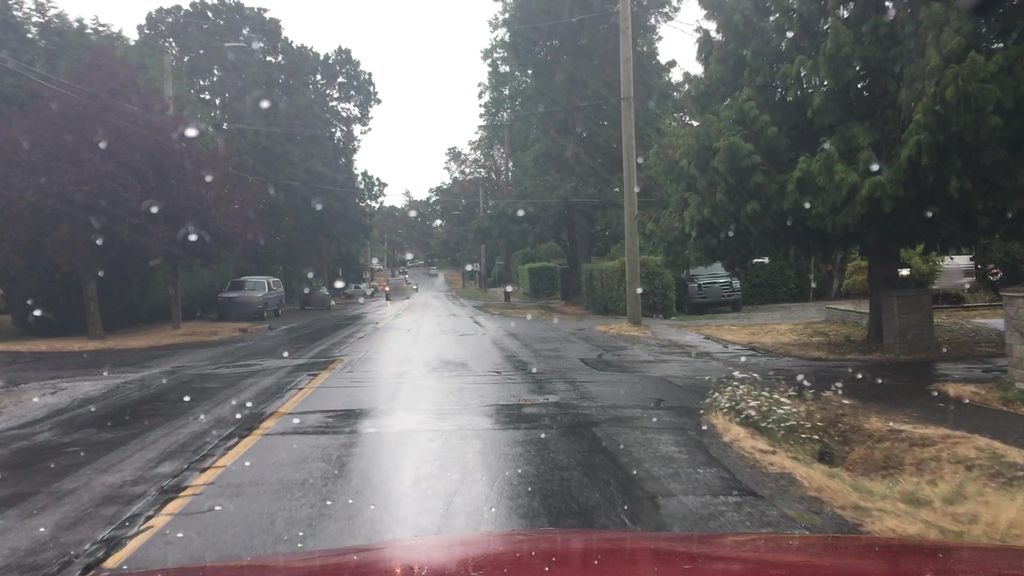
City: victoria